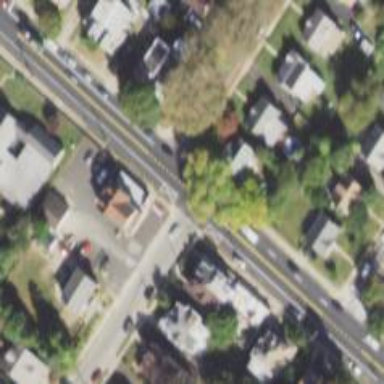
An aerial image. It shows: Unmarked crossing on the road.